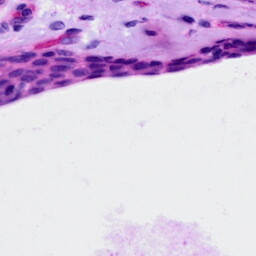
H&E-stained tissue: Ovarian